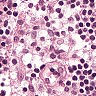
Metastatic tissue present: no